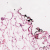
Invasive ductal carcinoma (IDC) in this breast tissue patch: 0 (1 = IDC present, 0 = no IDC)